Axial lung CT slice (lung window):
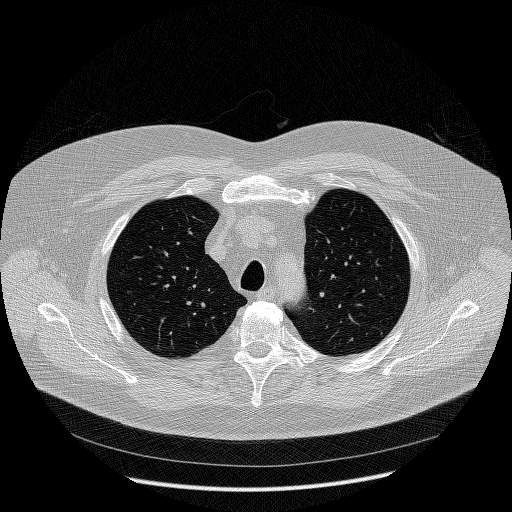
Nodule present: no